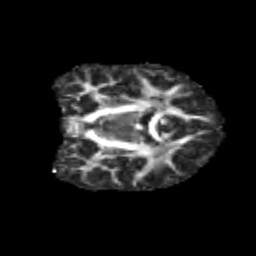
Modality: FA
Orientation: coronal
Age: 12
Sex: female
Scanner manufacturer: siemens
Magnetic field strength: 3 T
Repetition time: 3.8 s
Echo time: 0.07 s